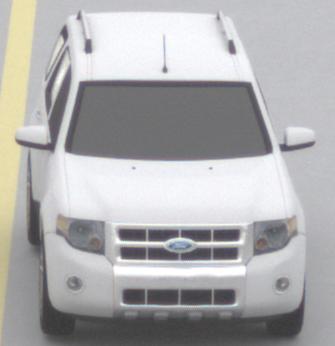
Make: Ford
Model: Escape Hybrid
Detailed model: -
Model produced from: 2004
Model produced until: 2012
Doors: 5
Color: white
Road condition: dry road
Daytime: midday
Contrast: low contrast